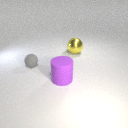
small gray rubber sphere behind large purple rubber cylinder